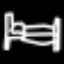
Label: bed